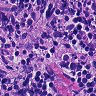
Metastatic tissue present: yes